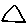
Label: triangle